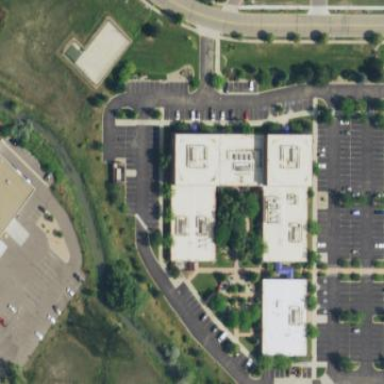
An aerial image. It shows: Office building.